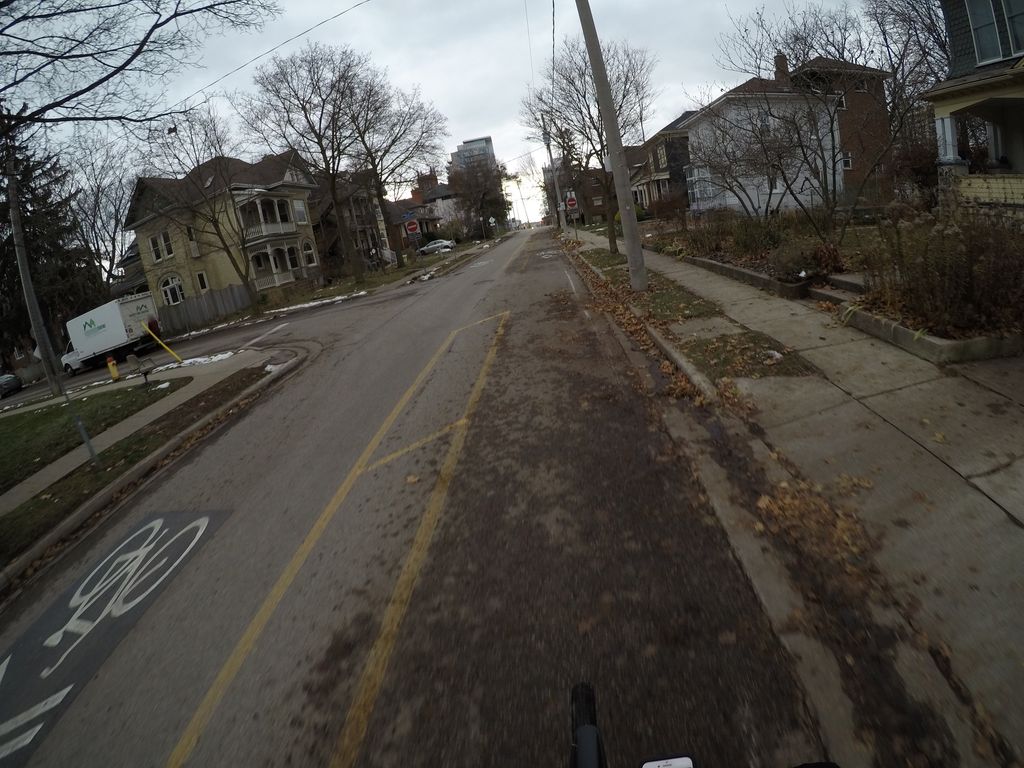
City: kitchener-waterloo